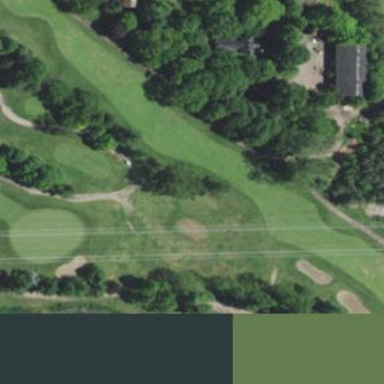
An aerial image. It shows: Grassy area designated as golf fairway.